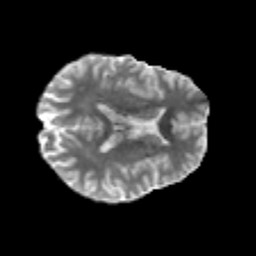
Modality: MD
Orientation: axial
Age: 25
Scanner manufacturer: philips
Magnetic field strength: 3 T
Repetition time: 8.6 s
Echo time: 0.127 s